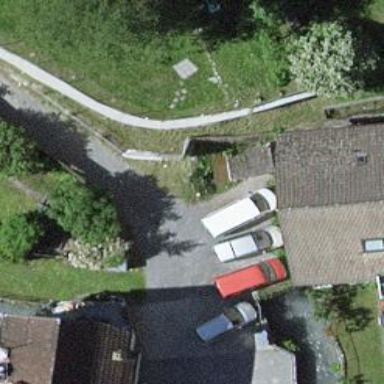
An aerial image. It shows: Retaining wall.